【题型】填空题　【知识点】解析几何　【难度】easy
已知 $F$ 是双曲线 $C:\frac{x^2}{4}-y^2=1$ 的右焦点，动点 $P$ 在双曲线的左支上，点 $Q$ 为圆 $G:x^2+(y+2)^2=1$ 上一动点，则 $|PQ|+|PF|$ 的最小值为 $\underline{\quad\quad}$.
【解答】
【答案】6

\vspace{0.8em}

【分析】设 $F_1$ 是左焦点，由双曲线定义转化 $|PF|=|PF_1|+2a$，取最小值时 $|PQ|=|PG|-r$，$|PF_1|+|PG|$ 的最小值是 $P$ 在线段 $F_1G$ 上即得．

\vspace{0.8em}

【详解】双曲线 $C:\frac{x^2}{4}-y^2=1$，$a=2$，$b=1$，$c=\sqrt{5}$，$F_1(-\sqrt{5},0)$，$F_2(\sqrt{5},0)$，$F$ 即为 $F_2$，

圆 $G:x^2+(y+2)^2=1$ 的圆心为 $G(0,-2)$，半径 $r=1$，

$P$ 在双曲线的左支上，$|PF|-|PF_1|=2a=4$，$|PF|=4+|PF_1|$，

所以 $|PQ|+|PF|=|PQ|+|PF_1|+4$，

根据圆的几何性质可知，

$|PQ|+|PF_1|$ 的最小值是 $|GF_1|-r=\sqrt{5+4}-1=2$，

所以 $|PQ|+|PF|$ 的最小值是 $2+4=6$．

\vspace{0.5em}

故答案为：6

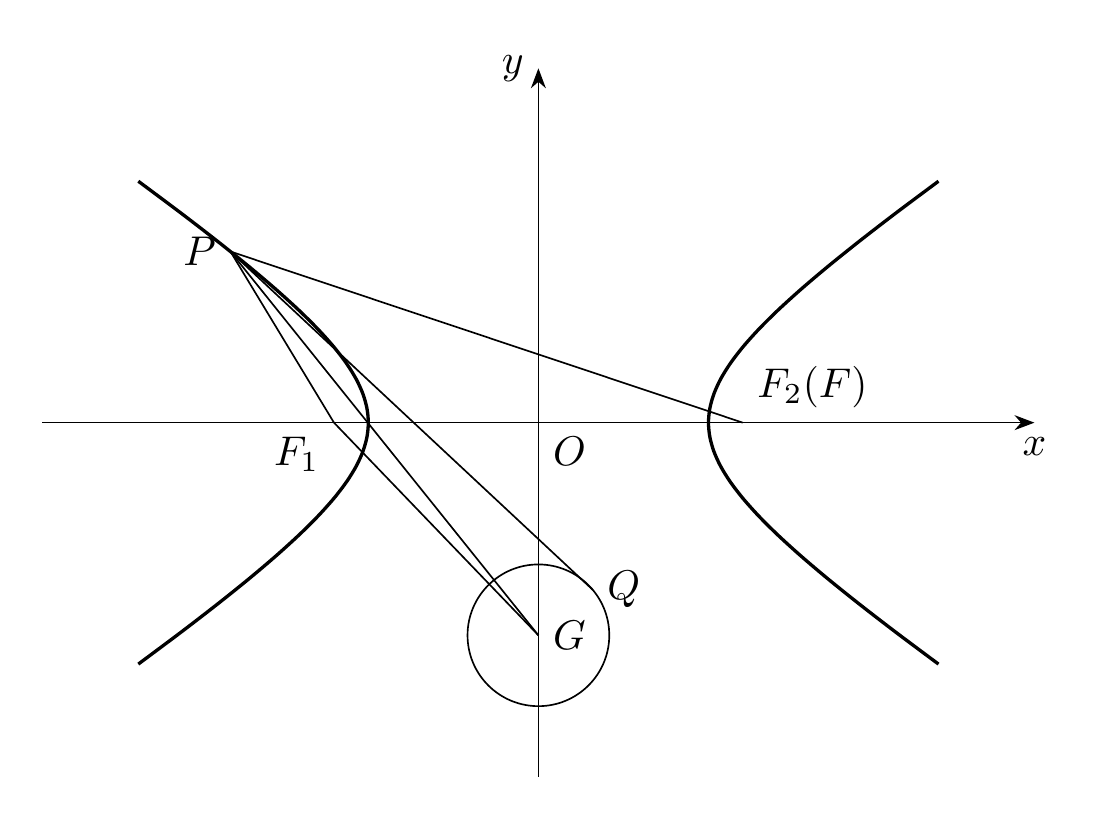